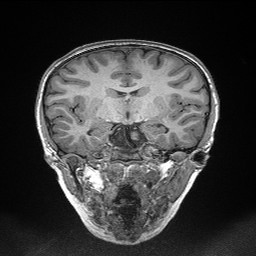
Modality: T1w
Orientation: sagittal
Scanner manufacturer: siemens
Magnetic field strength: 3 T
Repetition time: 2.3 s
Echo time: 0.00298 s